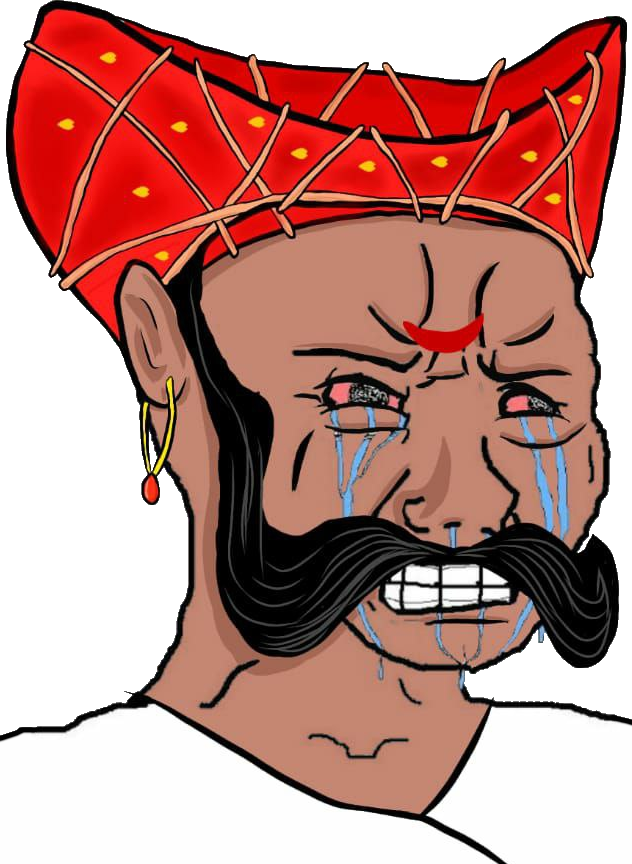
Label: 5_Crying_Wojak